Interaction volume radius: 5 \u00c5
Interaction volume height: 20 \u00c5
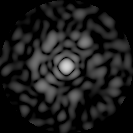
Disorder parameter: 0.8143